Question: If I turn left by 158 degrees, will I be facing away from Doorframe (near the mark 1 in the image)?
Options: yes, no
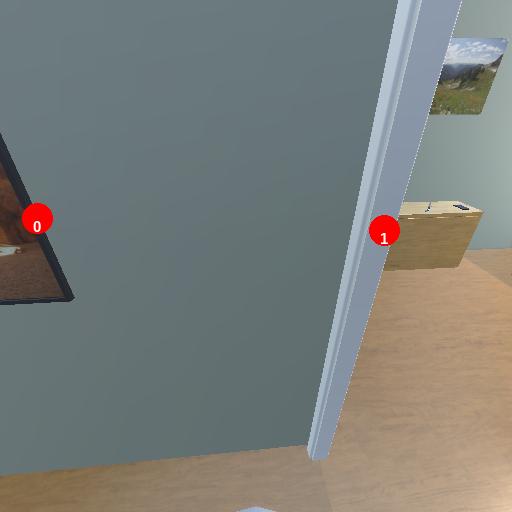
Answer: yes